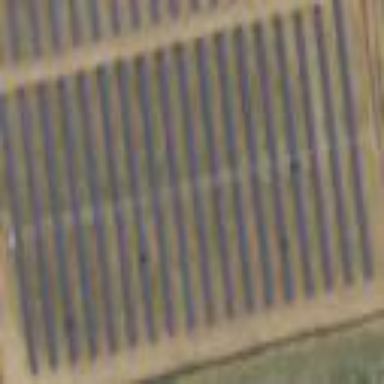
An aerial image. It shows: Solar power generator using solar photovoltaic panels.